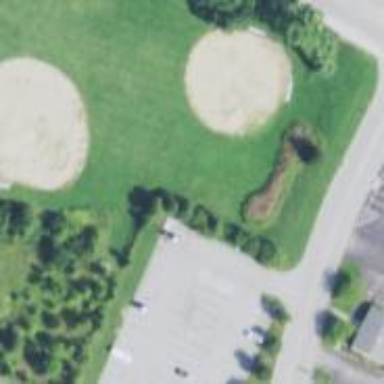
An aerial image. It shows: Baseball pitch for leisure land.